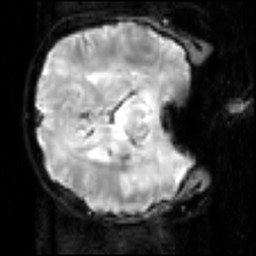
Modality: inplaneT2
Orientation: axial
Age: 23
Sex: female